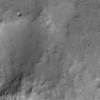
Atmospheric dust classification: not_dusty